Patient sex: M
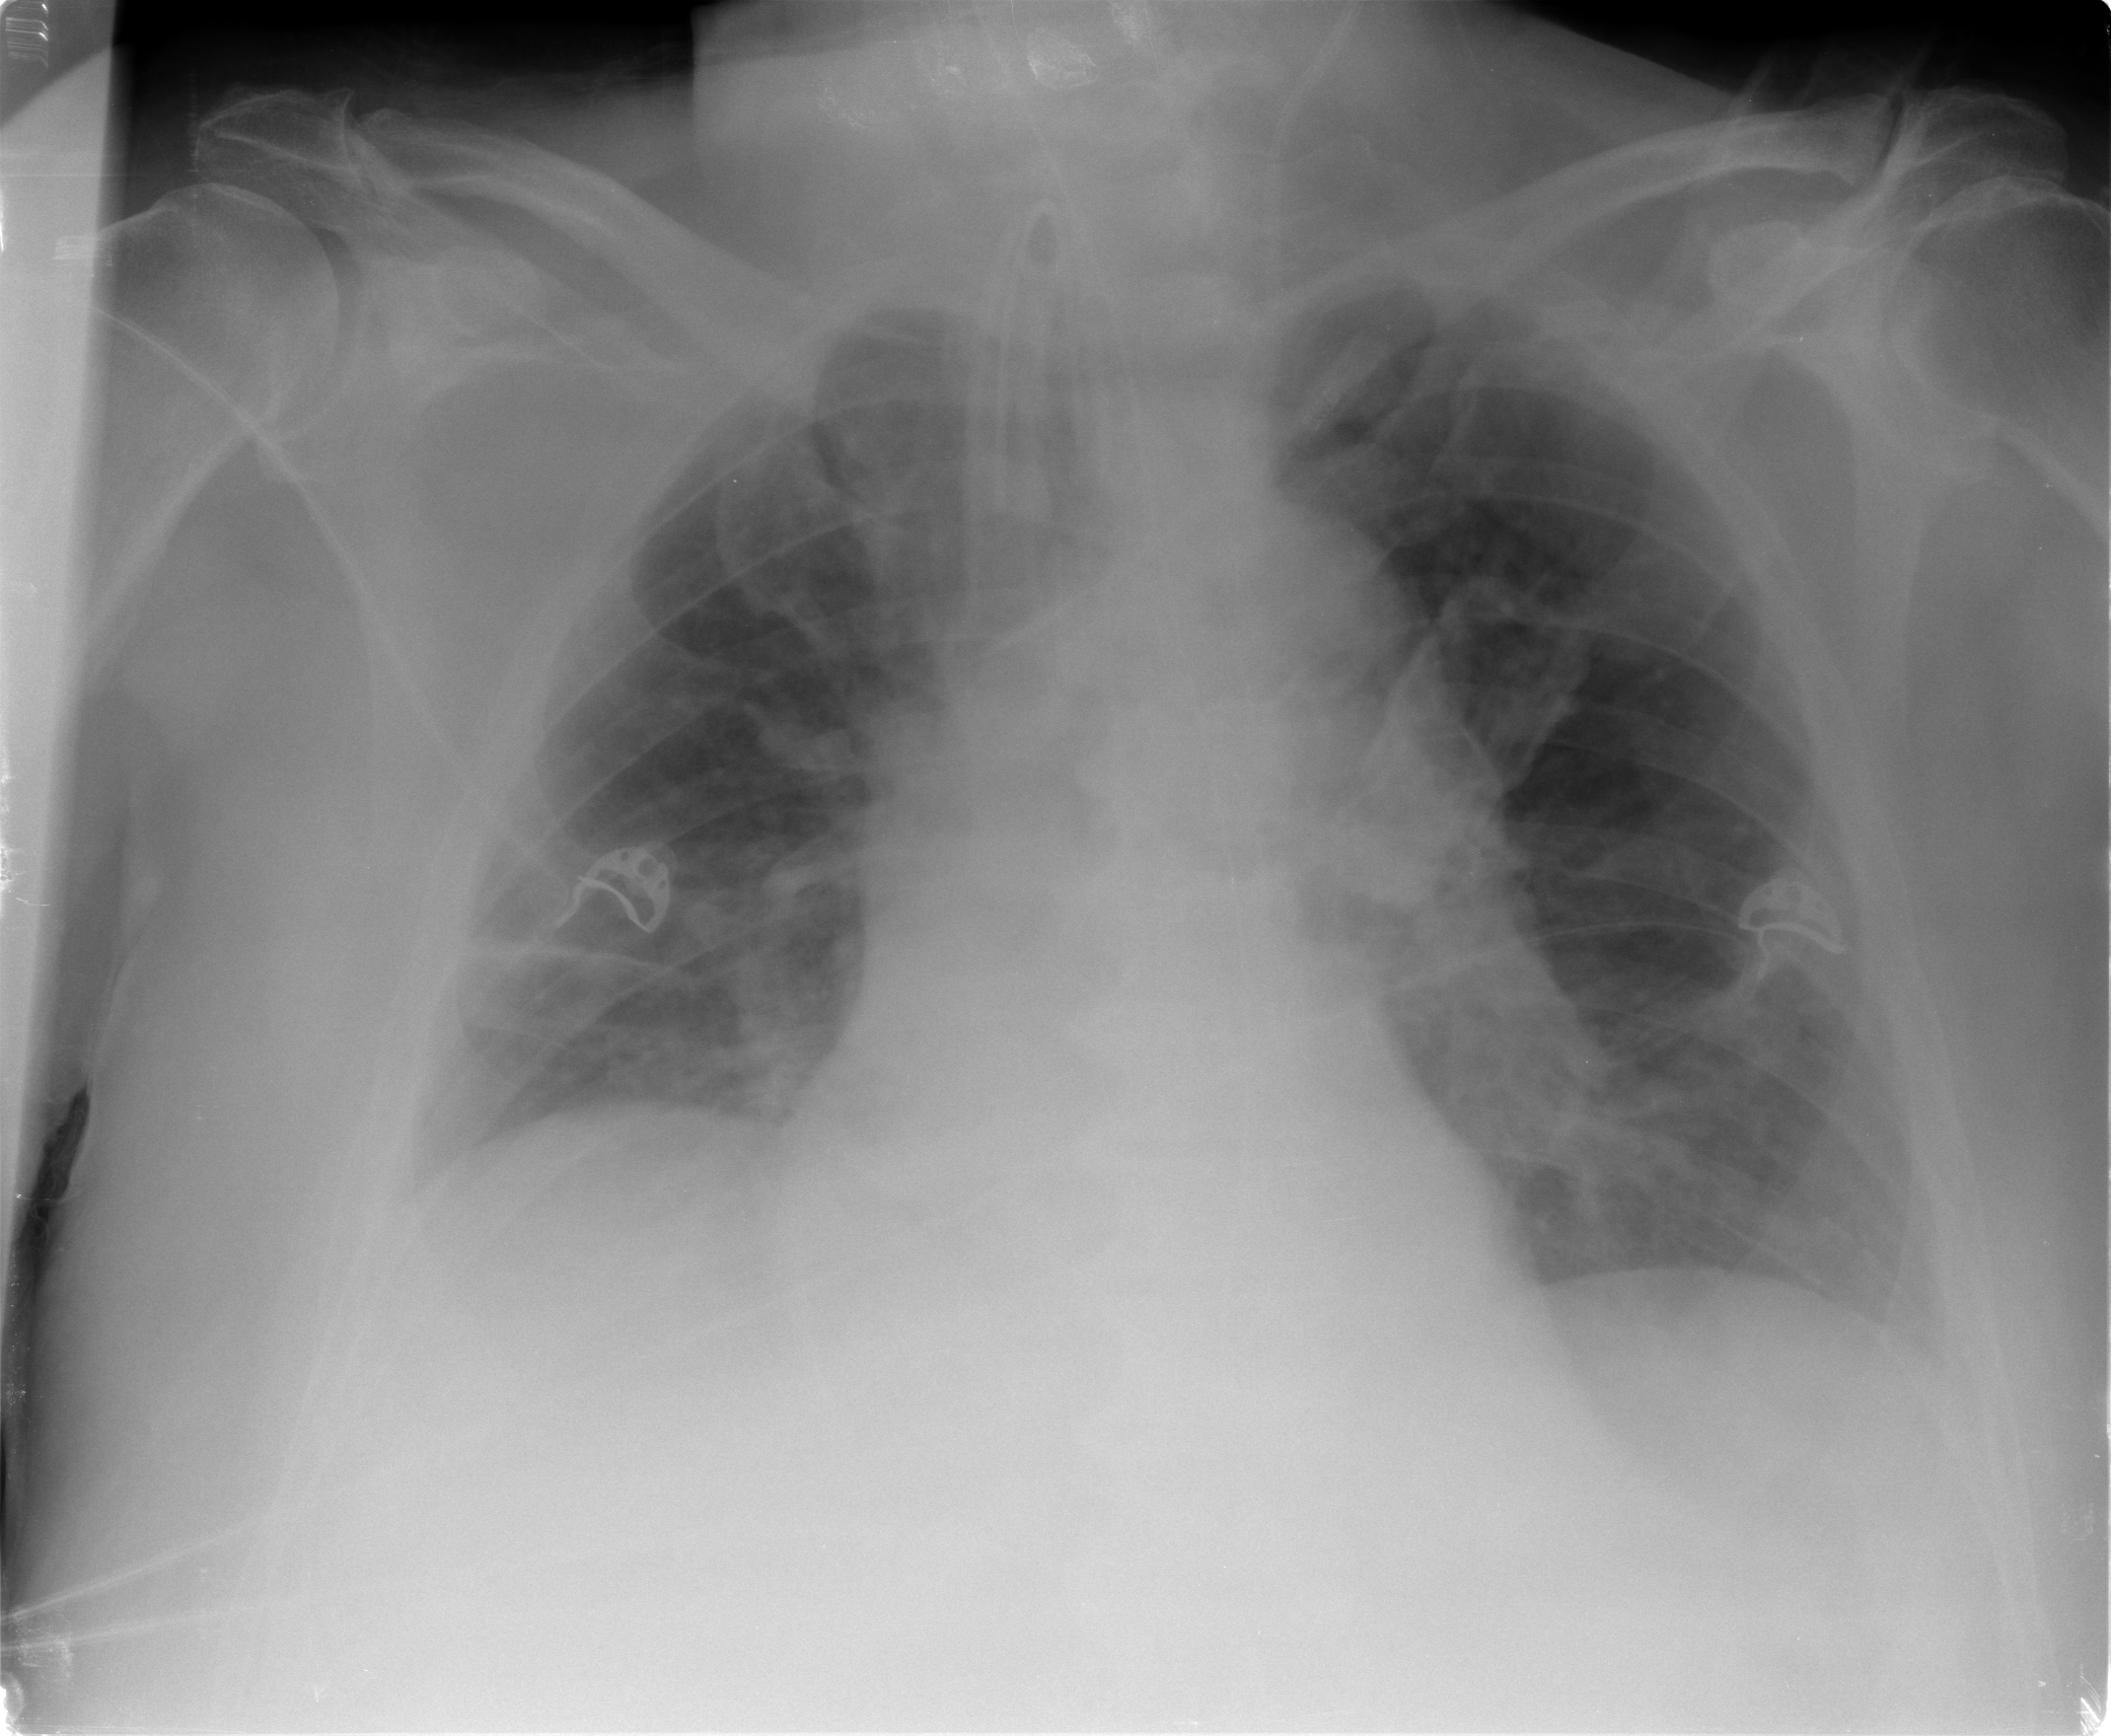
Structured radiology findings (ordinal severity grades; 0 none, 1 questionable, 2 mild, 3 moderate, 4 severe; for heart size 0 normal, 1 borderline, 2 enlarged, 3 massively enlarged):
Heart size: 0
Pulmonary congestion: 0
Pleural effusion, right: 1
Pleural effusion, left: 0
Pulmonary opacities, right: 0
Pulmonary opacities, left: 0
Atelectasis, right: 2
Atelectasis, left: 1